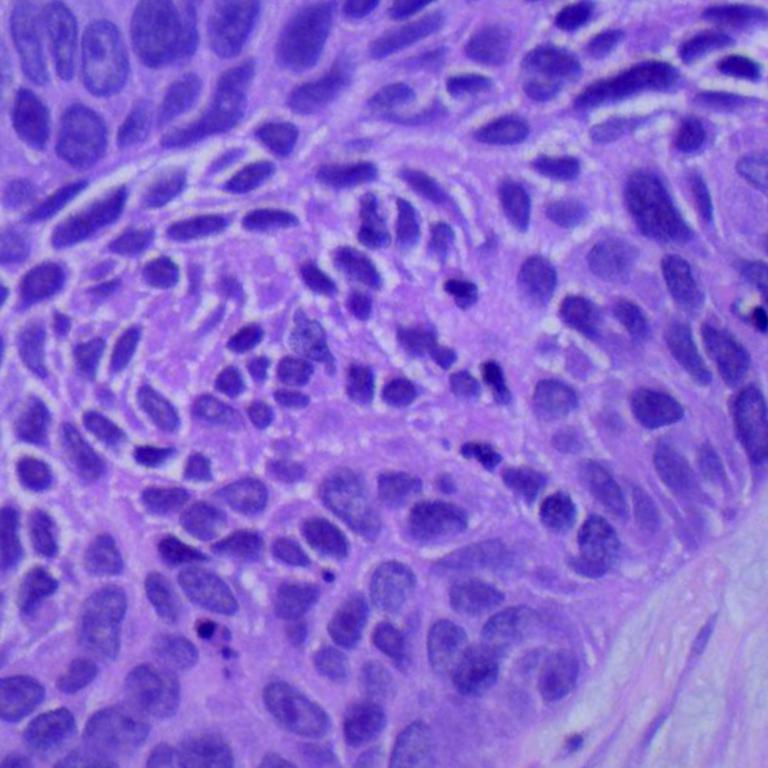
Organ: lung
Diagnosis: squamous carcinomas